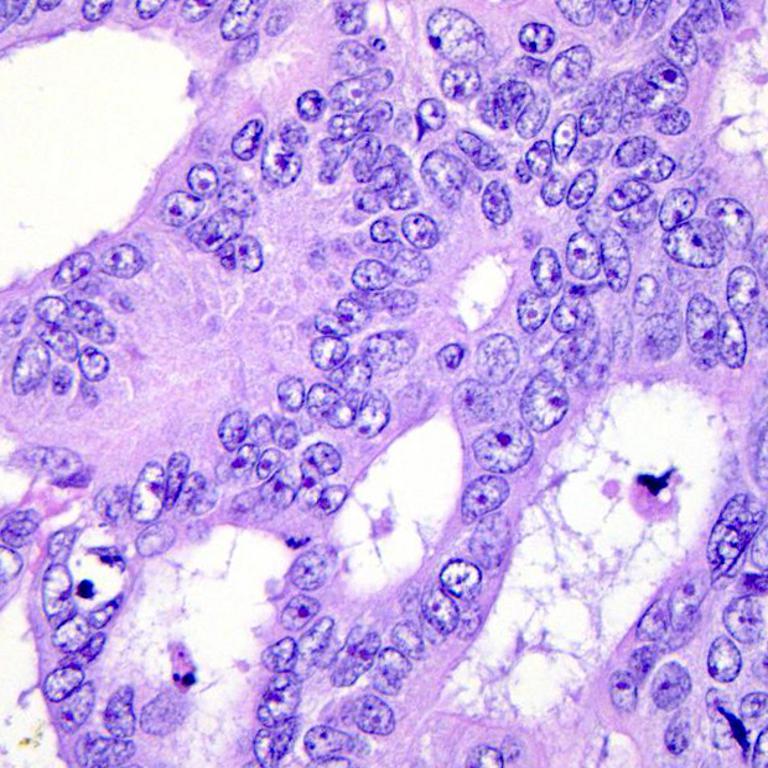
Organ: colon
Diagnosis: adenocarcinomas